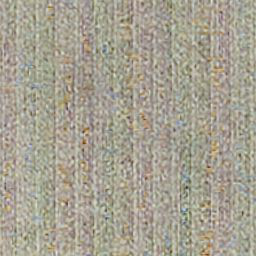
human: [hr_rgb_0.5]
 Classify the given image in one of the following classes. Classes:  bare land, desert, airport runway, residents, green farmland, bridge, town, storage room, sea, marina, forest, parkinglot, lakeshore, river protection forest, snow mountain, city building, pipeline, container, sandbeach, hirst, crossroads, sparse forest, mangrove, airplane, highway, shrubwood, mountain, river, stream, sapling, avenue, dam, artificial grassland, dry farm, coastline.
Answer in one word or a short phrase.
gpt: dry farm